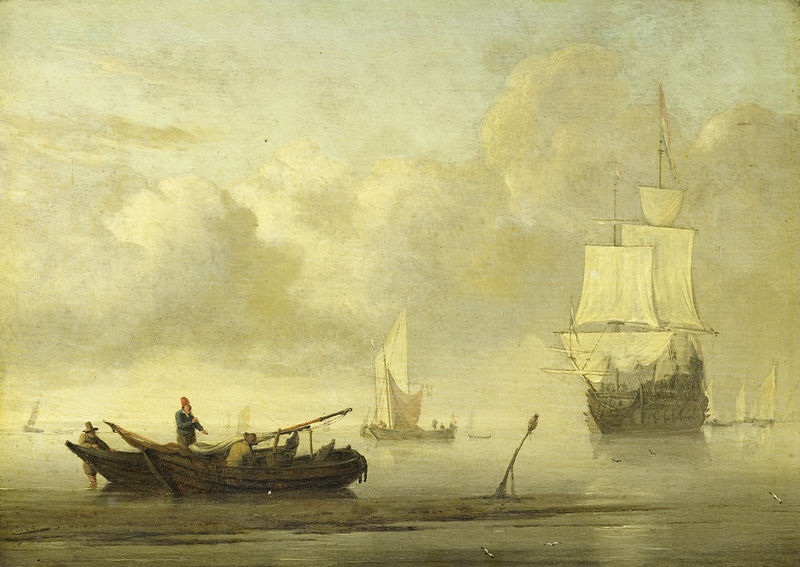
Titel: Schepen voor de kust tijdens windstilte
Künstler: Willem van de (II) Velde
Standort: Amsterdam
Institution: Rijksmuseum
Schlagwörter: bateaux, peinture, port, mer, voiliers, navire, bateau, canon, pêcheurs, pêcheur, navires, boat, canots, asdfghjkl:"